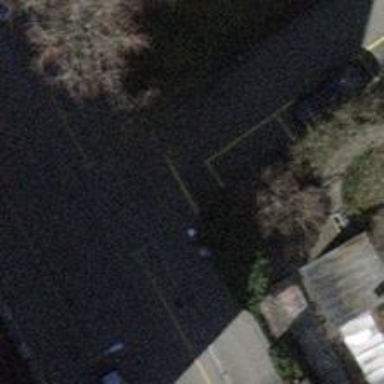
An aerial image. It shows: Unmarked crossing with traffic calming table.